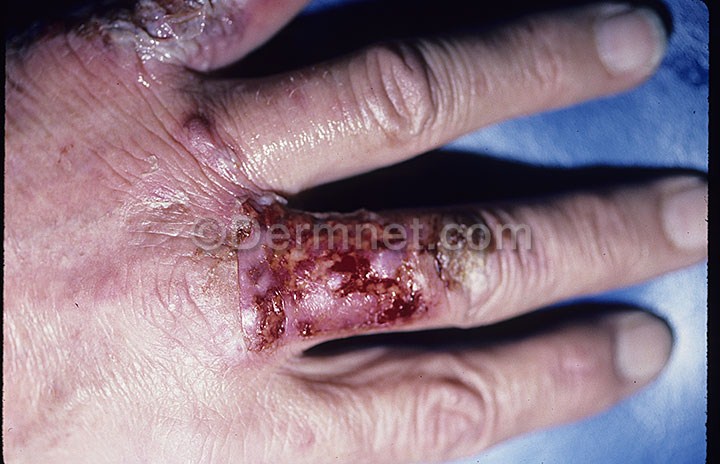
Disease: Vasculitis Photos